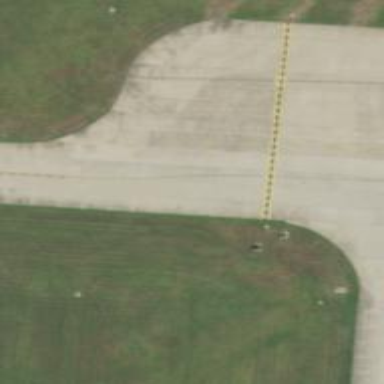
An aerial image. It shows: Image of taxiway at airport.